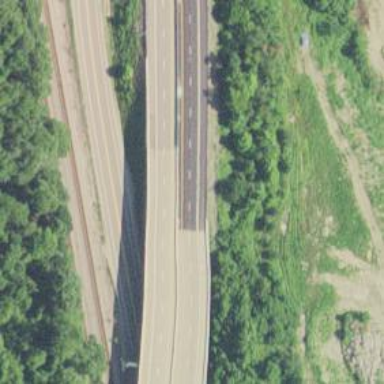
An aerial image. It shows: View of motorway.